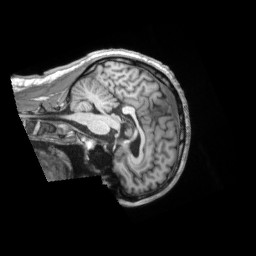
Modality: T1w
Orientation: sagittal
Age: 56
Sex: male
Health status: ill
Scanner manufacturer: siemens
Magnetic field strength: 3 T
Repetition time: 2.2 s
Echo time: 0.00157 s